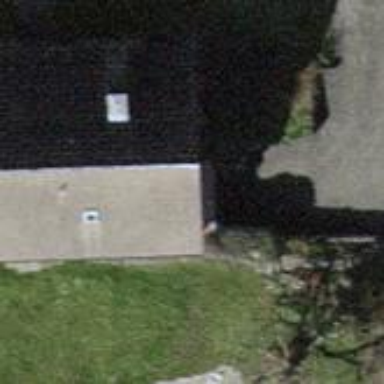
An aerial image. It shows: Gabled house with roof tiles.